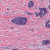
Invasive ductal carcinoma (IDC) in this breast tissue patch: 1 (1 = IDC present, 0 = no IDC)